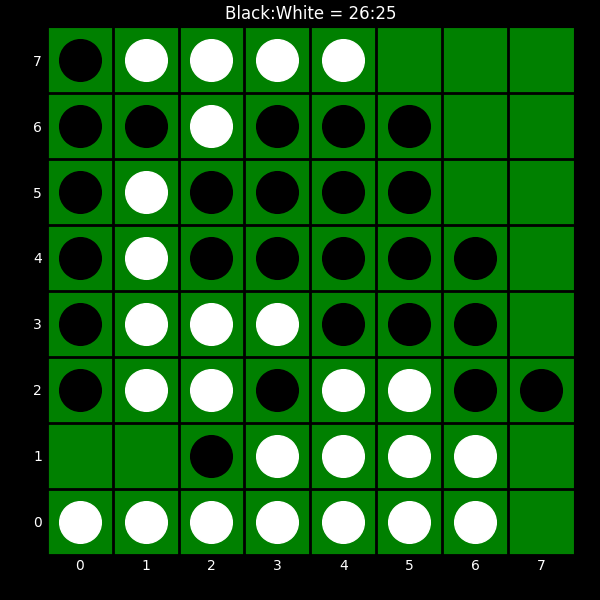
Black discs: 26
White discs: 25